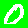
Digit: 0